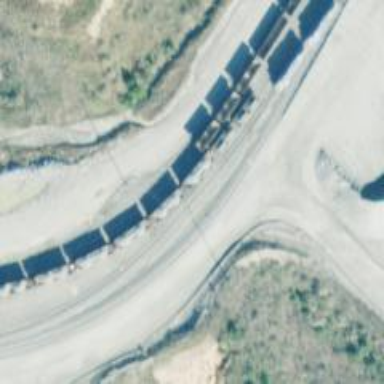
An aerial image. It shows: Railway spur service line used for aggregate transportation.